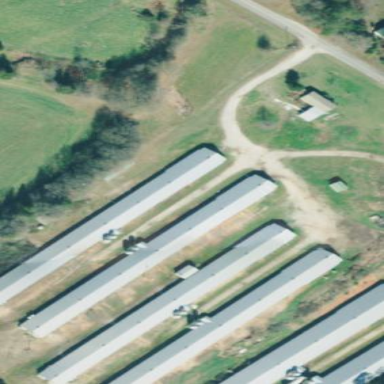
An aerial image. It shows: Poultry house.